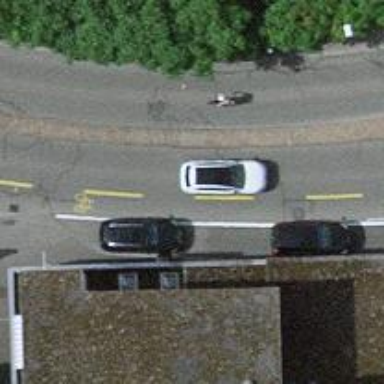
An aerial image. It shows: Secondary road with asphalt surface. It has cycle lane on the left.